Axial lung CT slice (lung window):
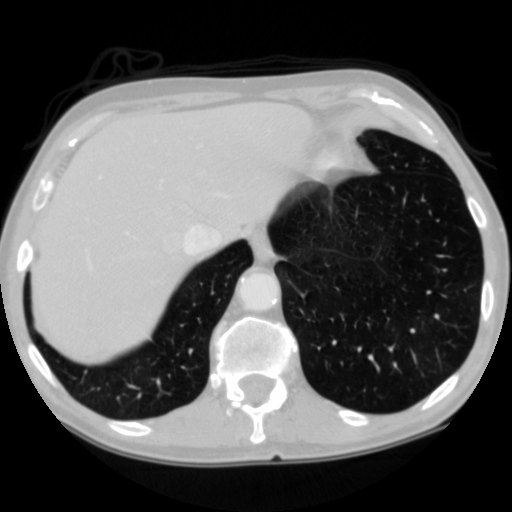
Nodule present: no